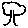
Label: tree